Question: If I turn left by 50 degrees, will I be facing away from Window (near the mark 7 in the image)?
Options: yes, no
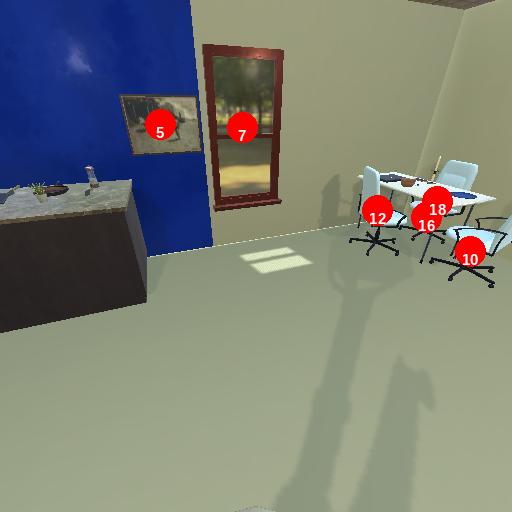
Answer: yes